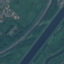
Label: River